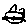
Label: cat